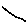
Label: line